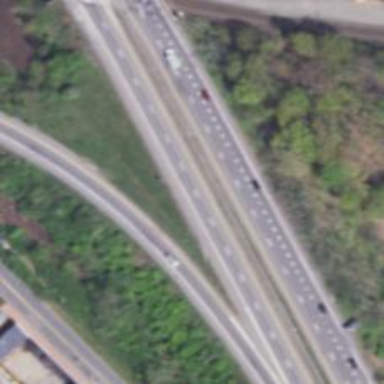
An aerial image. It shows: Asphalt motorway.